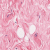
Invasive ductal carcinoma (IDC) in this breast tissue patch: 0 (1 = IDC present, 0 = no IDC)